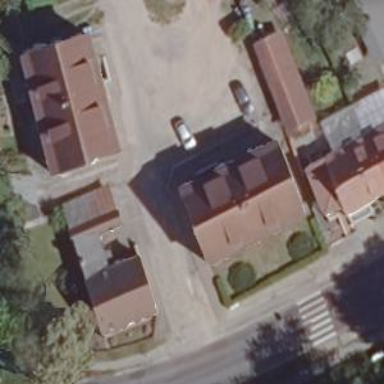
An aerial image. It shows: Simple house.